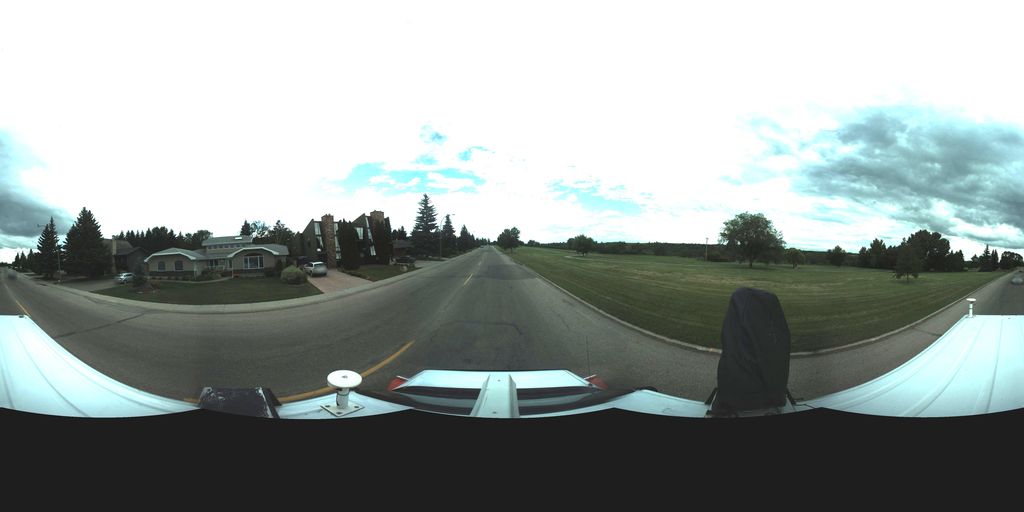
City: saskatoon